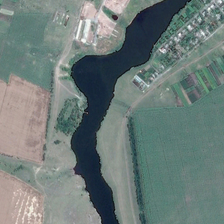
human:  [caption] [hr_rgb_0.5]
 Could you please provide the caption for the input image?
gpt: several farmlands are in two sides of river .

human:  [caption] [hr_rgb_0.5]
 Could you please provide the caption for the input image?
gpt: several farmlands are in two sides of river .

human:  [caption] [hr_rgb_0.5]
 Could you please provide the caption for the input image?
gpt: several farmlands are in two sides of river .

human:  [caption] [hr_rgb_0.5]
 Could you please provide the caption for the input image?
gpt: several farmlands are in two sides of river .

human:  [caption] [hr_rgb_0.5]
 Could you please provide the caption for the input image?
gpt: several farmlands are in two sides of river .